Field crop: tomato
Growth stage: 1
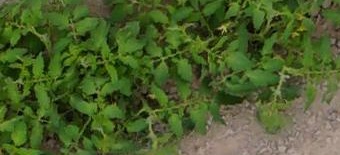
Species: tomato